Question: I'm getting started with Qt and decided to build a full-screen text editor. I want to have a button (button with arrow in screenshot) attached to a QDockWidget which opens and closes it so the button is always visible to the right side of the screen and stay anchored to it when dock is visible or resized.
My current app is a simple fullscreen textEdit set to centeralwidget in Mainwindow.
I haven't found a way to do this yet with layouts or existing addAnchor() functions so any help or direction is appreciated.

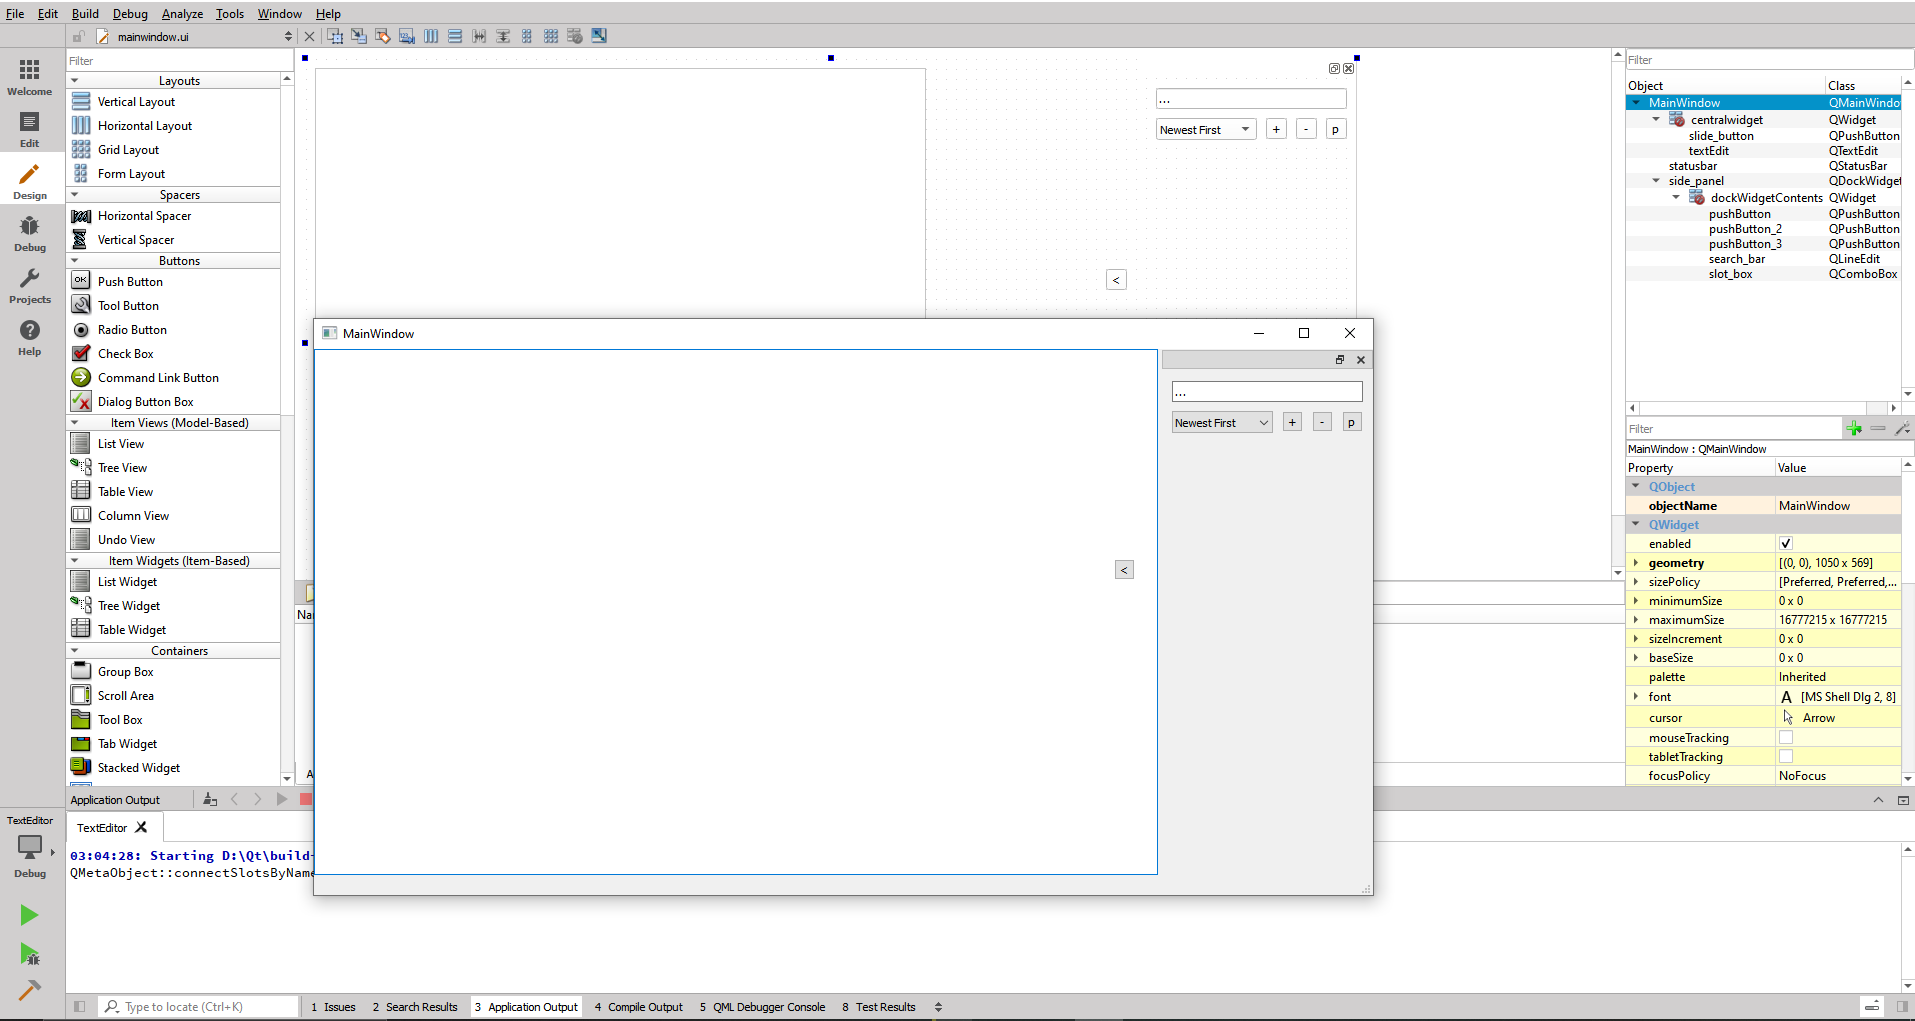
Answer: You can achieve what you want by using a container for your text edit and the button. A QWidget instance can be used as an "invisible"*** container for other widgets.
So in Qt Designer you add a 'widget' as a central widget of the main-window, inside this widget you add the text edit and the button, then you set a vertical layout for this container widget.
Don't forget to restrict the docking widget to only dock to the right side, you can do that with: 'dock->setAllowedAreas(Qt::DockWidgetArea::RightDockWidgetArea);' //assuming 'dock' is the pointer to your QDockWidget.
In case you want the dockWidget to be able to dock to any side and the button to follow, you can do that too, but it get a little bit more complicated. Basically you need to connect a slot to <URL> of your dockWidget and based on where it's docked you need to set-up a new layout for the container widget to be vertical or horizontal and the order of the textEdit and the button based on the side the dock happened.
LE:*** you will most likely need to set the margins you want, since both the widget and it's layout can have them and the actual content might have higher spacing than you want.